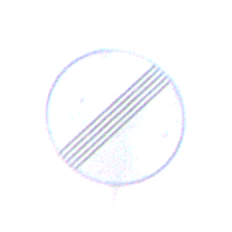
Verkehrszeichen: EndeSaemtlicherBegrenzungen
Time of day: SunriseSunset
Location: Outdoor (RoadRail)
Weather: PartlyCloudy
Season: NotSpecified
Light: Natural